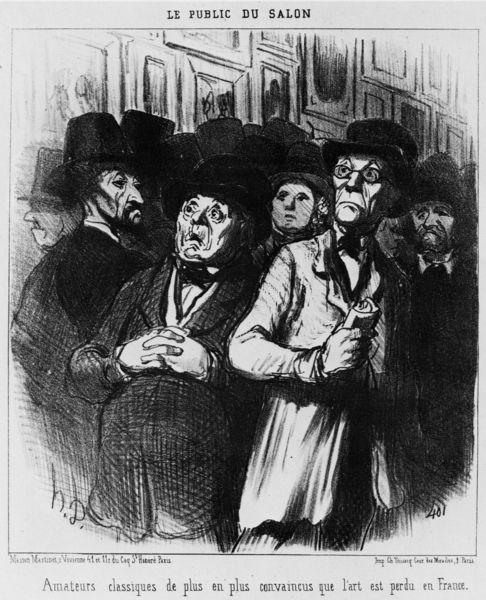
Titel: Le public du Salon, Die Öffentlichkeit im Salon
Künstler: Honoré Daumier
Standort: France (Standort unbekannt)
Institution: Privatsammlung
Schlagwörter: gemälde, gruppe, hand, mann, weiß, frankreich, grau, hut, hüte, männer, raum, schwarz, skizze, zeichnung, zimmer, blick, gesellschaft, herren, zylinder, alt, anzug, anzüge, bart, bärte, gesichter, jacke, wand, blicke, entsetzen, falten, kragen, rahmen, stehen, bild, hände, innenraum, gitter, interieur, mantel, stehend, personen, publikum, fliegen, schrift, wangen, bilder, papier, grafik, graphik, besucher, französisch, angst, frack, karikatur, dick, falte, salon, krawatte, mimik, bauch, fliege, ziegenbart, galerie, foto, melone, hängen, buch, zettel, linie, kohle, druck, schwarzweiss, druckgrafik, schraffur, radierung, stich, titel, caricature, karrikatur, kritik, text, zeitung, brille, chapeau, jacken, strich, mäntel, kunst, kohlezeichnung, betrachten, daumier, honore daumier, rolle, verachtung, eingefallen, kunstkenner, museum, erstaunt, netz, journal, rückwand, dessin, schwarzwei, jude, erstaunen, erschrocken, public, liebhaber, exposition, art, kunstliebhaber, ekel, honore, abscheu, brat, erkenntnisse, amateur, amateure, amateurs, bescuher, brill, dégout, galeriebesucher, im anblick der neuen kunst, kunstverlust, naserümpfen, verwundert, zyinder, foule, le, du, le public du salon, classiques